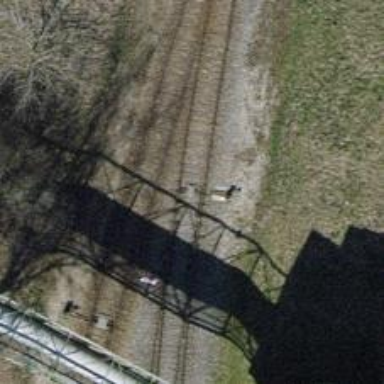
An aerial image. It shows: Railway switch.